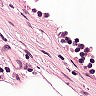
Metastatic tissue present: no